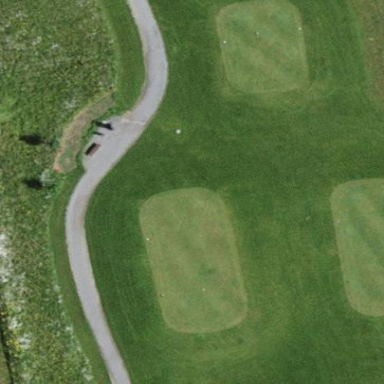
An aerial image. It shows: Golf tee.